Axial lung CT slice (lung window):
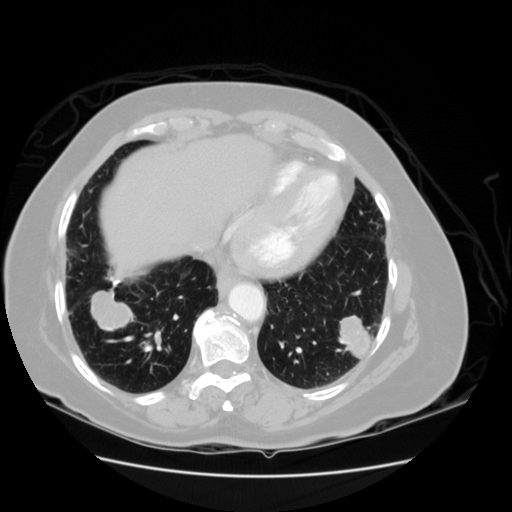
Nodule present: yes
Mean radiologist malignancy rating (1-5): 5